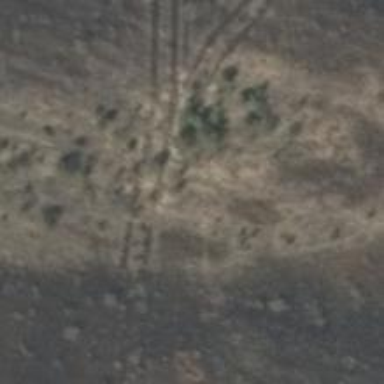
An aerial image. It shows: Patch of scrub vegetation.